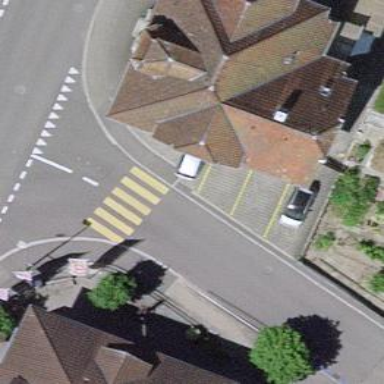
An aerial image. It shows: Uncontrolled road crossing with markings.